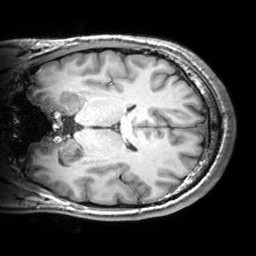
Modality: T1w
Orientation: coronal
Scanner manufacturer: siemens
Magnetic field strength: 3 T
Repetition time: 2.53 s
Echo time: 0.00299 s